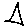
Label: triangle